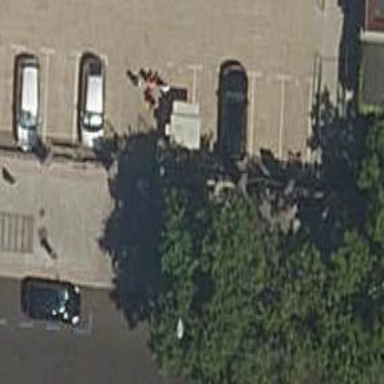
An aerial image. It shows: Bicycle parking area with stands available.